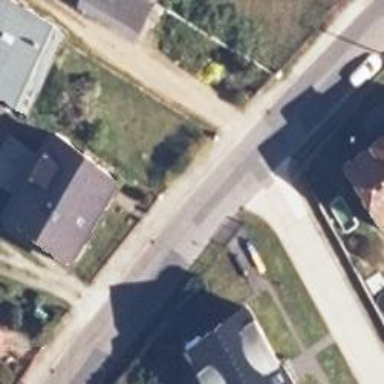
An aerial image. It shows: Smoothly paved residential road.